Question: Below, I have a grid of project records. I'm loading the project record list via an asmx web service. I'm returning a List object in .NET via a json proxy to my project list store. Each Project object binds to my Project model. Double clicking a row in the project list grid launches the Project Edit form.
I'm struggling with saving an edit to a record in my popup form (widget.projectedit) after clicking the "Save" button. I'm not sure whether I should be sending my update to the project store and syncing my store with my proxy, or setting up a separate store and proxy for a single Project record, and then just refresh my project store and view.
"editProject" is being called to launch my form. I want "updateProject" to update my record, but I don't have a delegate for it yet (I'm not invoking/calling it in the code below).

'''
<%@ Control Language="C#" AutoEventWireup="true" CodeBehind="ProjectList.ascx.cs" Inherits="Web.Controls.ProjectList.ProjectList" %>
<div id="example-grid"></div>
<asp:ScriptManager ID="PageScriptManager" runat="server">
<Services>
<asp:ServiceReference Path="~/WebService1.asmx" InlineScript="false" />
</Services>
<Scripts>
<asp:ScriptReference Path="~/ext-4/ext-all-debug.js" />
<asp:ScriptReference Path="~/Controls/ProjectList/ProjectList.js" />
<asp:ScriptReference Path="~/Controls/ProjectList/Proxy.js" />
</Scripts>
</asp:ScriptManager>
<script type="text/javascript">
Ext.require([
'Ext.grid.*',
'Ext.data.*',
'Ext.panel.*',
'Ext.layout.container.Border'
]);
Ext.namespace('EXT');
Ext.define('Project', {
extend: 'Ext.data.Model',
fields: [
'project_id',
'project_name',
'project_number'
]
});
Ext.define('ProjectEdit', {
extend: 'Ext.window.Window',
alias: 'widget.projectedit',
title: 'Edit Project',
layout: 'fit',
autoShow: true,
initComponent: function () {
this.items = [
{
xtype: 'form',
items: [
{
xtype: 'textfield',
name: 'project_id',
fieldLabel: 'Project ID'
},
{
xtype: 'textfield',
name: 'project_number',
fieldLabel: 'Project Number'
},
{
xtype: 'textfield',
name: 'project_name',
fieldLabel: 'Project Name'
}
]
}
];
this.buttons = [
{
text: 'Save',
action: 'save'
},
{
text: 'Cancel',
scope: this,
handler: this.close
}
];
this.callParent(arguments);
}
});
var store = new Ext.data.Store(
{
proxy: new Ext.ux.AspWebAjaxProxy({
url: 'http://localhost/WebService1.asmx/GetProjects',
actionMethods: {
create: 'POST',
destroy: 'DELETE',
read: 'POST',
update: 'POST'
},
extraParams: {
myTest: 'a',
bar: 'foo'
},
reader: {
type: 'json',
model: 'Project',
root: 'd'
},
headers: {
'Content-Type': 'application/json; charset=utf-8'
}
})
});
Ext.define('ProjectGrid', {
extend: 'Ext.grid.Panel',
initComponent: function () {
var me = this;
Ext.applyIf(me, {
store: store,
columns: [
{ text: 'Project ID', width: 180, dataIndex: 'project_id', sortable: true },
{ text: 'Project Number', width: 180, dataIndex: 'project_number', sortable: true },
{ text: 'Project Name', width: 180, dataIndex: 'project_name', sortable: true }
],
listeners: {
itemdblclick: this.editProject
}
});
me.callParent(arguments);
},
editProject: function (grid, record) {
var view = Ext.widget('projectedit');
view.down('form').loadRecord(record);
},
updateProject: function (button) {
var win = button.up('window'),
form = win.down('form'),
record = form.getRecord(),
values = form.getValues();
record.set(values);
win.close();
// synchronize the store after editing the record
this.getProjectStore().sync();
}
});
// create the grid
var grid = Ext.create('ProjectGrid', {
title: 'Project List',
renderTo: 'example-grid',
width: 540,
height: 200
});
store.load();
</script>
'''
'''
using System;
using System.Collections.Generic;
using System.Linq;
using System.Web;
using System.Web.Services;
using System.Xml;
using System.Data;
using System.Web.Script.Services;
using System.IO;
using System.Text;
namespace Web
{
/// <summary>
/// Summary description for WebService1
/// </summary>
[WebService(Namespace = "http://tempuri.org/")]
[WebServiceBinding(ConformsTo = WsiProfiles.BasicProfile1_1)]
[System.ComponentModel.ToolboxItem(false)]
// To allow this Web Service to be called from script, using ASP.NET AJAX, uncomment the following line.
[System.Web.Script.Services.ScriptService]
public class WebService1 : System.Web.Services.WebService
{
public class Project
{
public string project_id;
public string project_number;
public string project_name;
}
[WebMethod]
[ScriptMethod(ResponseFormat = ResponseFormat.Json,
UseHttpGet = false, XmlSerializeString = false)]
public List<Project> GetProjects(string myTest, string bar)
{
var list = new List<Project>(new[] {
new Project() {project_id="1", project_name="project 1", project_number="001"},
new Project() {project_id="2", project_name= "project 2", project_number= "002" },
new Project() {project_id="3", project_name= "project 3", project_number= "003" }
});
return list;
}
}
}
'''
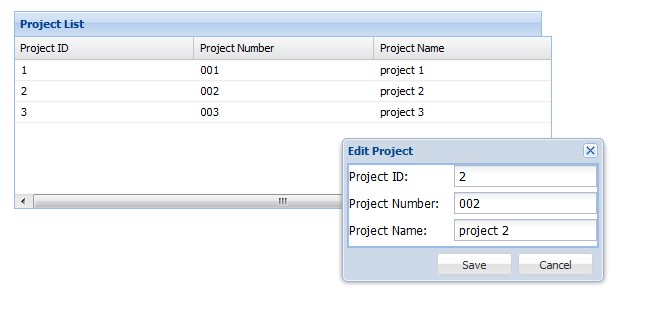
Answer: You need to decide:
ONE: load and save a model in the editor window independently.
sample code: <URL>
(above ajax saving is fake, so you won't see update on the grid).
TWO: pass in the model from the caller, and save the model in the caller.
sample code: <URL>
ONE is a bit slower, but everything is independent and you can test them independently too.-
Also, if you pass in the model from the caller and the user makes changes and then closes the child window, those changes MAY appear in the caller (depending how you do your view/model syncing).
Also, oftentimes, you will want to only grab a few fields to display on grids, but show all the fields on an item-view form. In which case, you need option ONE.
Either way, you should pass in a callback function to the child window, that it calls when it is "done". This way you can get back any data needed from the child window, and close it if need be.
You don't need a singular store for the window either. You should put your proxies on your models (the store uses its models proxy and you can always override it)
One key aspect to saving is that you need to return some data, usually a full record like:
'''
{
success:true,
contacts:[
{
id:1,
name:'neil mcguigan updated record'
}
]
}
'''